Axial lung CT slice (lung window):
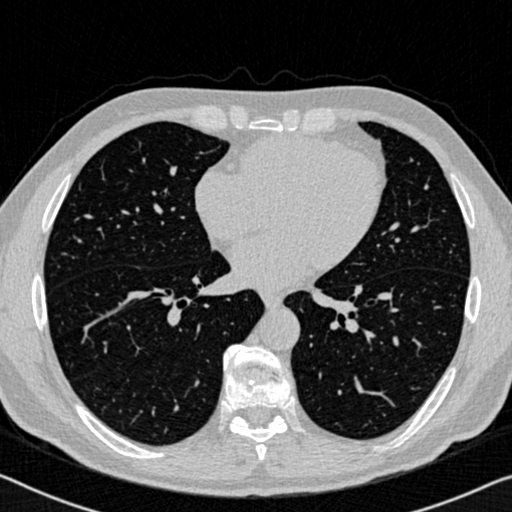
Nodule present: no